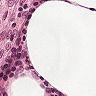
Metastatic tissue present: no